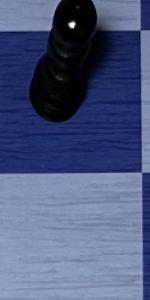
Label: Empty